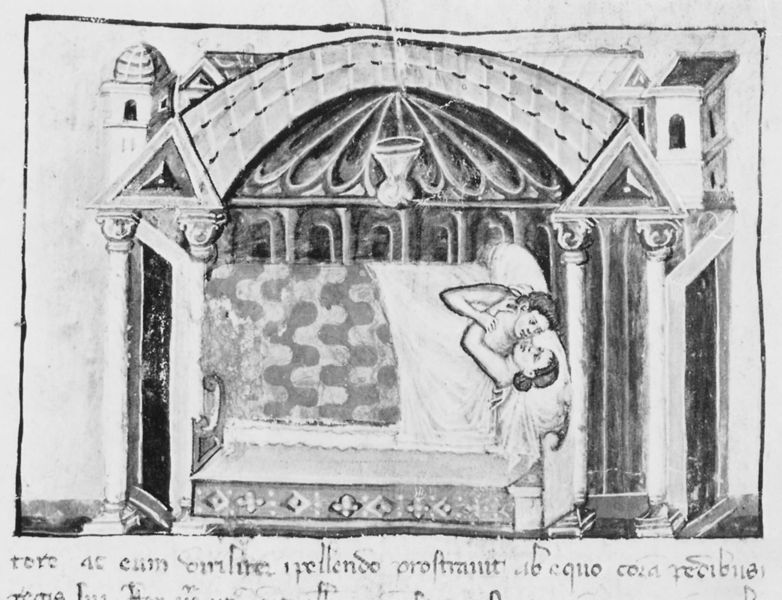
Titel: Historia destructionis Troiae (Geschichte der Zerstörung Trojas)
Künstler: Guido de Columnis
Institution: Madrid, Biblioteca Nacional
Schlagwörter: gemälde, mann, nackt, menschen, fenster, frau, lampe, säulen, tür, zeichnung, dach, gebäude, haus, schloss, muster, alt, rahmen, decke, paar, turm, vase, schrift, leidenschaft, liebe, umarmung, zärtlichkeit, schlafen, bogen, kuppel, kissen, bett, bettdecke, umarmen, gewölbe, burg, türme, sex, schwarz weiß, text, liebespaar, ehepaar, ehe, antik, mittelalter, handschrift, bettwäsche, wörter, buchmalerei, geheim, scharzweiß, r, 1400